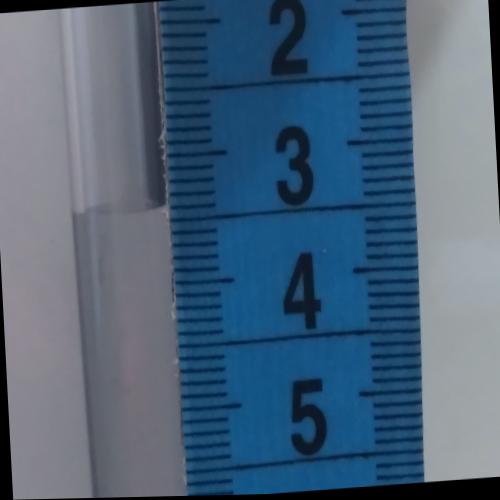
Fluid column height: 3.4 cm